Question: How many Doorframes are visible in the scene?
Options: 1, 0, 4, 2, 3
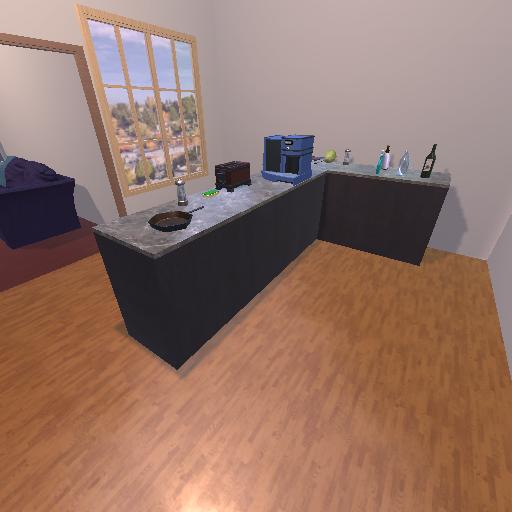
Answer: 1